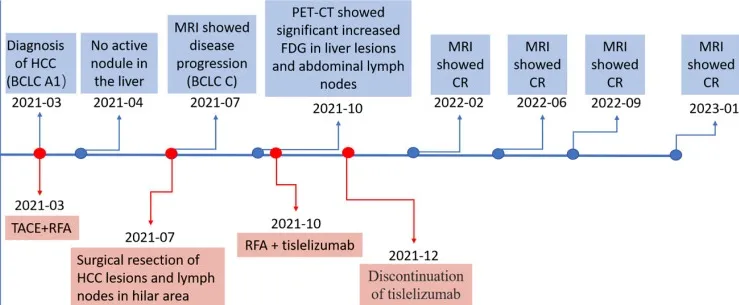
The treatment timeline. HCC, hepatocellular carcinoma; BCLC, Barcelona Clinic Liver Cancer. TACE, transcatheter arterial chemoembolization; RFA, radiofrequency ablation; MRI, magnetic resonance imaging; PET-CT, positron emission tomography-computer tomography; FDG, fluorodeoxyglucose; CR, complete response.
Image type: chart (chart)